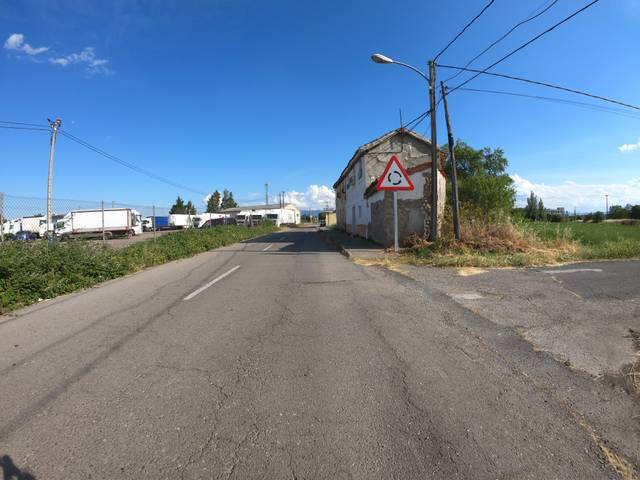
Region: Spain
Coordinates: 42.452, -2.438